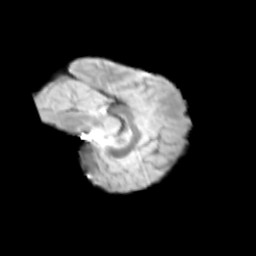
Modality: T2w
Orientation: sagittal
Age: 12
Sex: female
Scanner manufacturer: siemens
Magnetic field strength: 3 T
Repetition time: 3.8 s
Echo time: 0.07 s